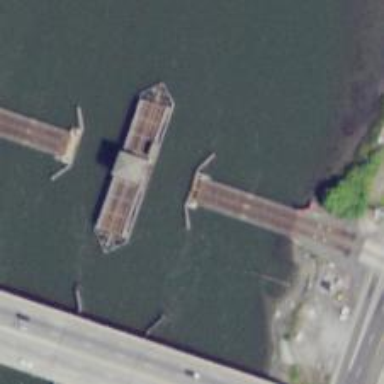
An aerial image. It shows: Swing bridge for railway traffic.